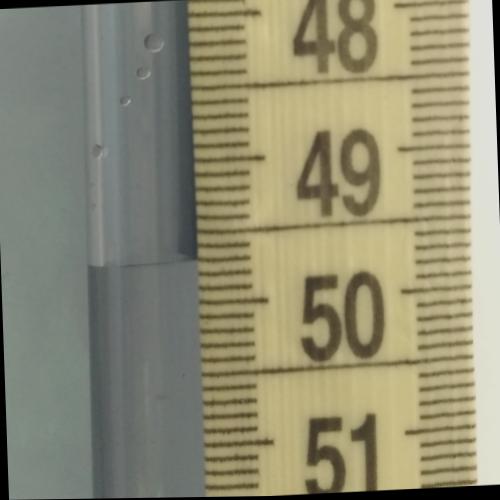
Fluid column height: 49.7 cm